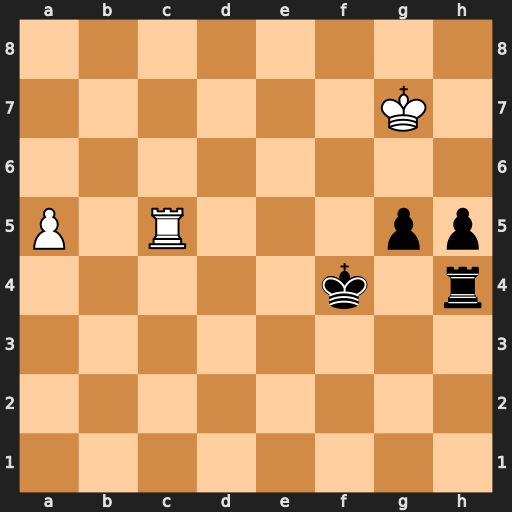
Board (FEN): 8/6K1/8/P1R3pp/5k1r/8/8/8
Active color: w
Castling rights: -
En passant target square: -
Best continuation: Rc4+ Kg3 Rxh4 Kxh4 a6 g4 a7 g3 a8=Q